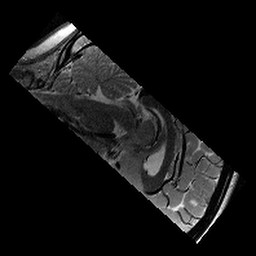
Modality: T2w
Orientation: sagittal
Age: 10
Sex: female
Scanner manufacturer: siemens
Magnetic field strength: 3 T
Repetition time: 9.23 s
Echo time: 0.067 s